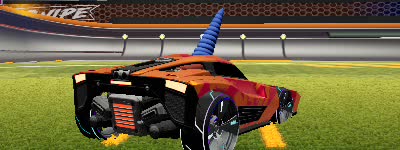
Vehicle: breakout